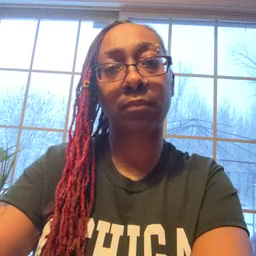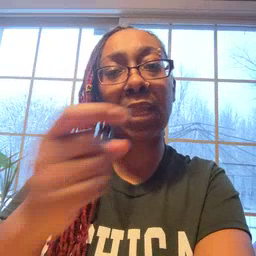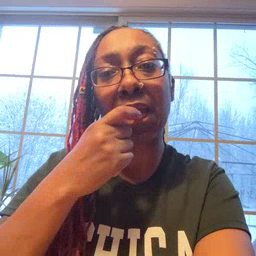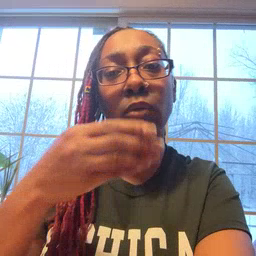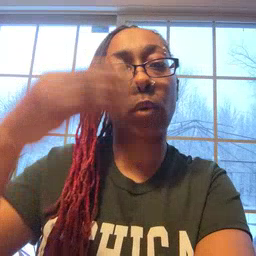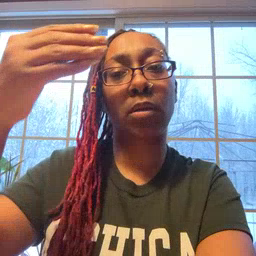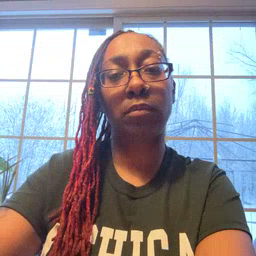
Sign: glasswindow